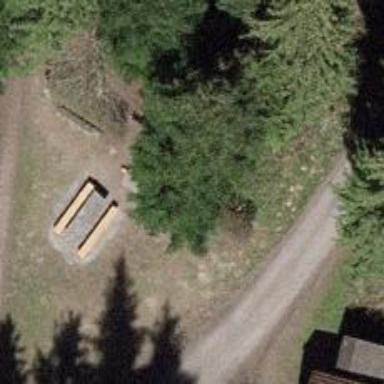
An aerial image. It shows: Barbecue facility.